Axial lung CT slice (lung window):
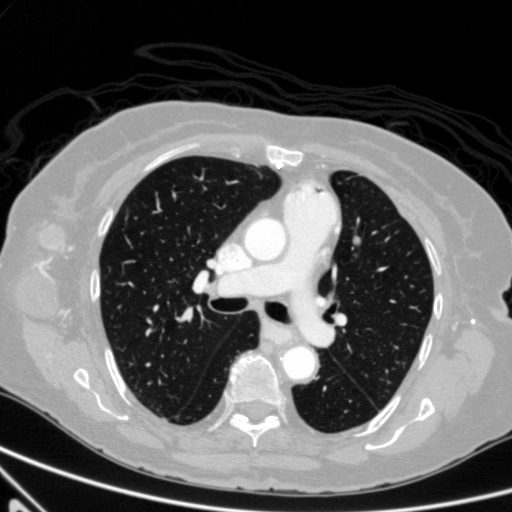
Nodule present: yes
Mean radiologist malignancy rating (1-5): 4